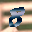
Label: 8